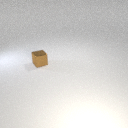
small brown metal cube